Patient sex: F
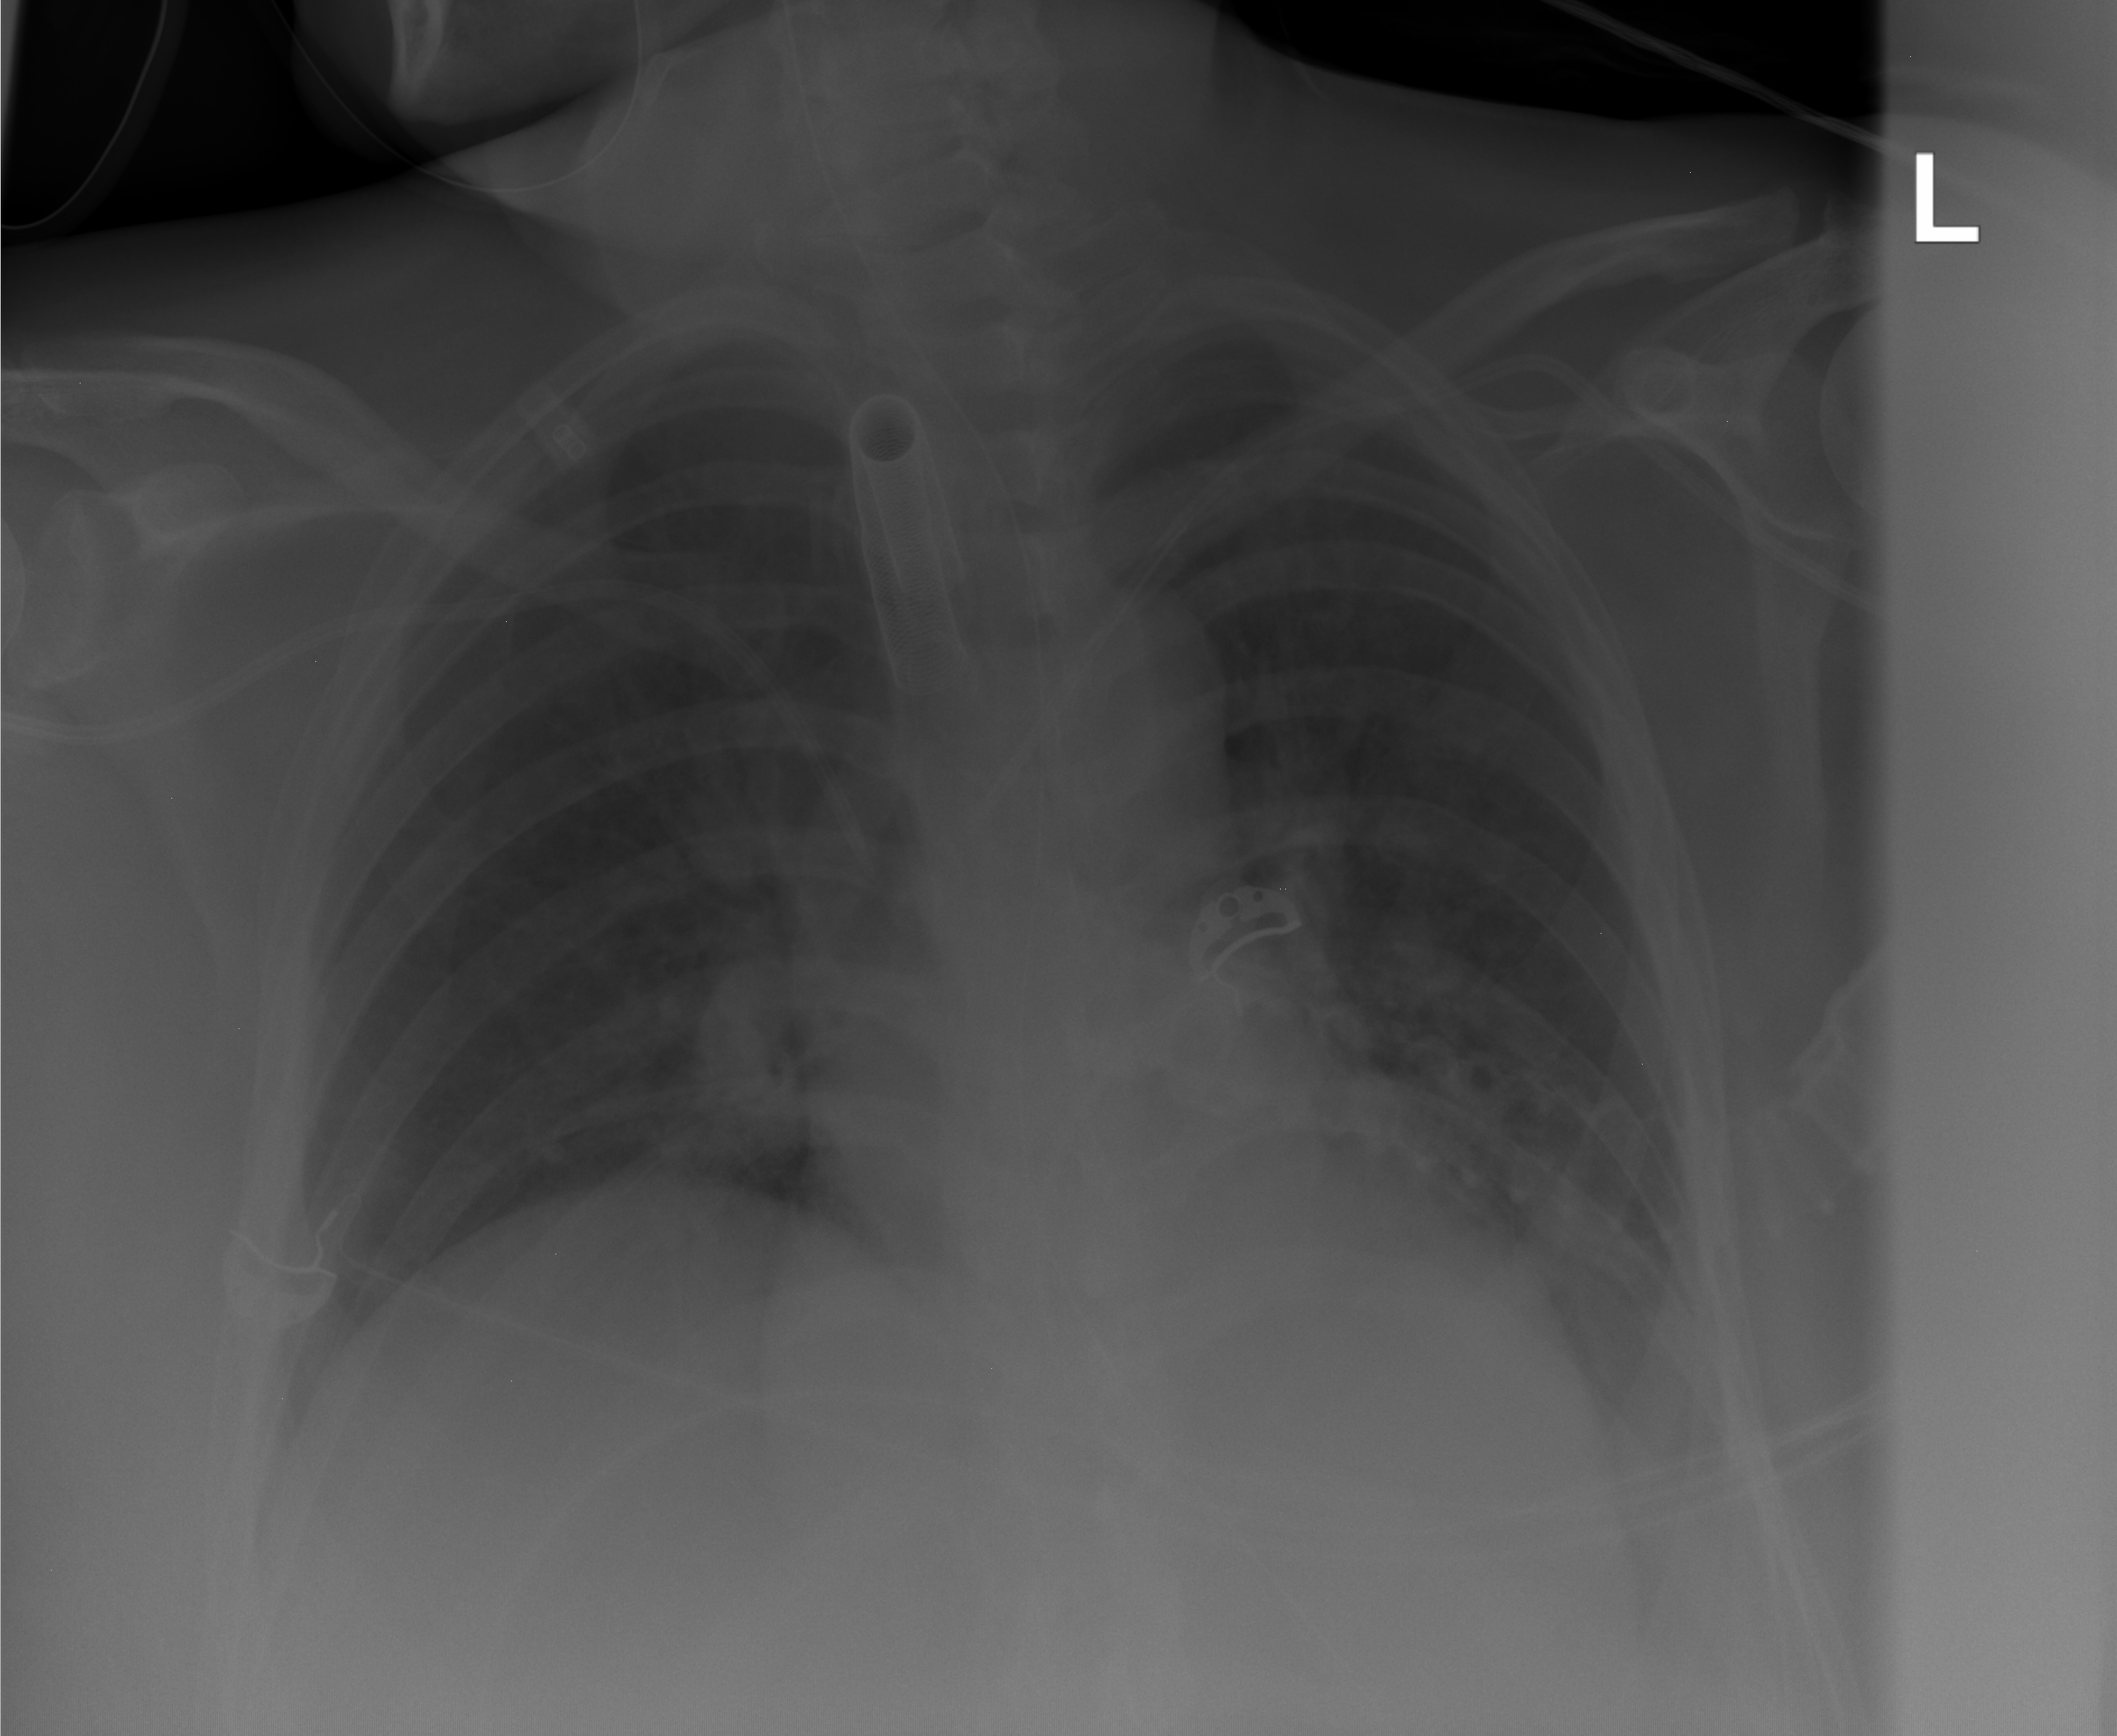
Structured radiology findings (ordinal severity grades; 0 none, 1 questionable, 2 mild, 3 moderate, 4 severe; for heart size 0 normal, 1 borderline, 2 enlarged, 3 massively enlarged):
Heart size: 0
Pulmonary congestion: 0
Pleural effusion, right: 0
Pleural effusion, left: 2
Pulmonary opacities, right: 0
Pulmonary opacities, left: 0
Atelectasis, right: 0
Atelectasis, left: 2